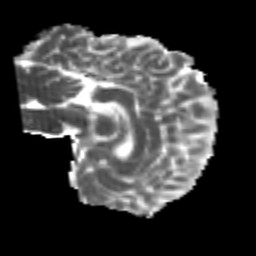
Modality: MD
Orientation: sagittal
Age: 21
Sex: male
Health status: healthy
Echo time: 0.074 s